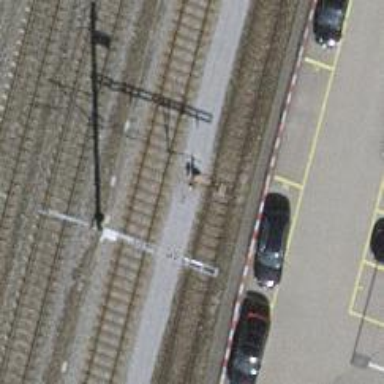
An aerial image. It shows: Railway switch.